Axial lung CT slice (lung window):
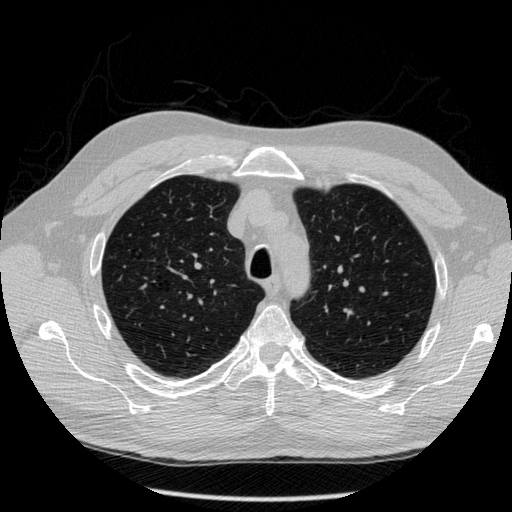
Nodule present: no